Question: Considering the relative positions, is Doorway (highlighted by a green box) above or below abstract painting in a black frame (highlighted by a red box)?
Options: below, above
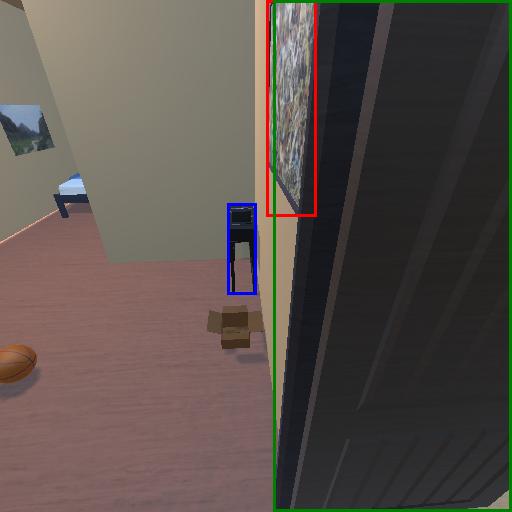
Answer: below